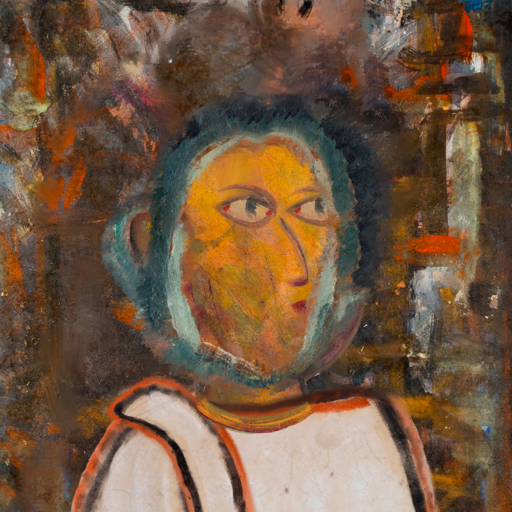
Background: GypsyQueen, Head And Neck Side: Gypsy_Mother, Face Side: GypsyMother, Bust: Roy_Bahadur, Hair Side: Boggyland, Head Accessory: Blank, Second Necklace: Blank, Necklace: Mother_And_Son_Son, Baby: Blank